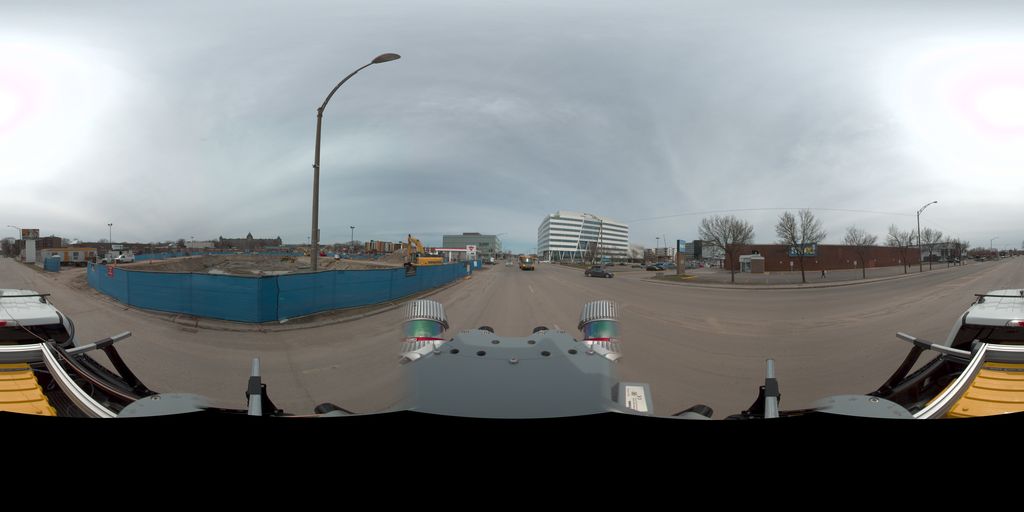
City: quebec_city